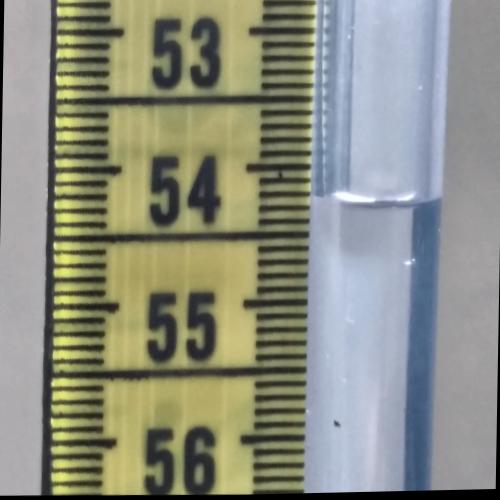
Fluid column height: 54.2 cm